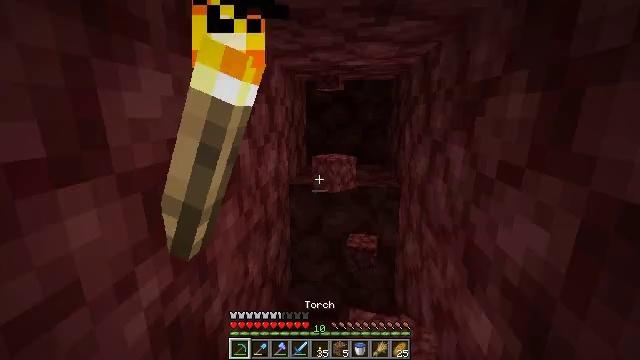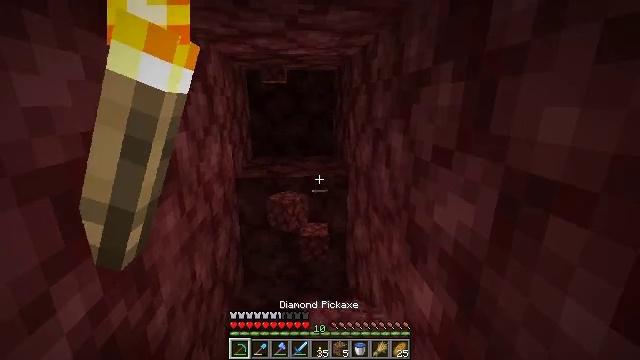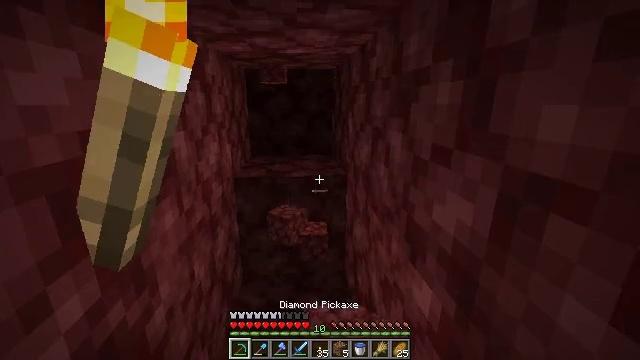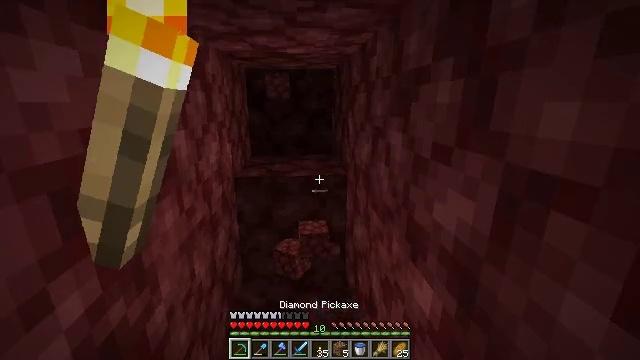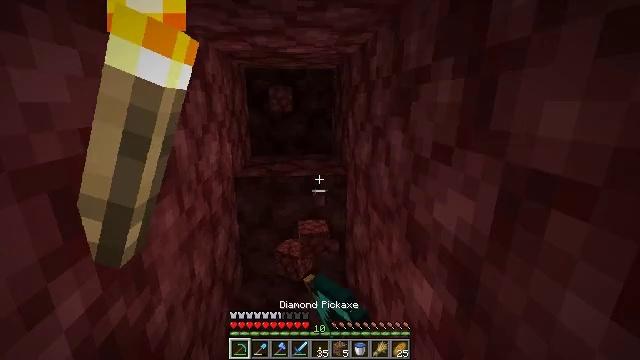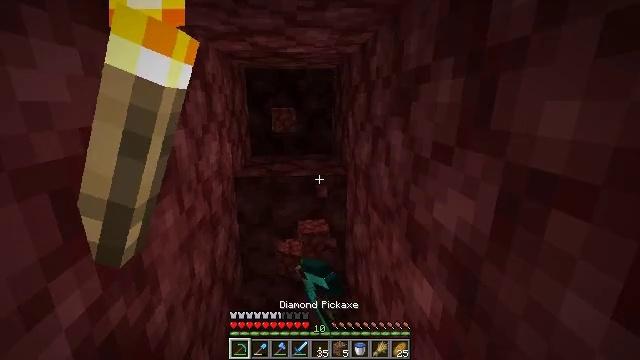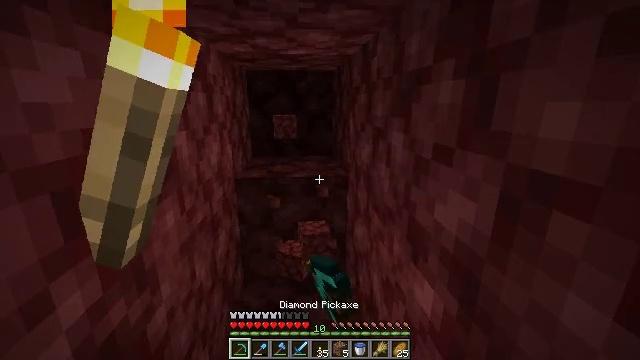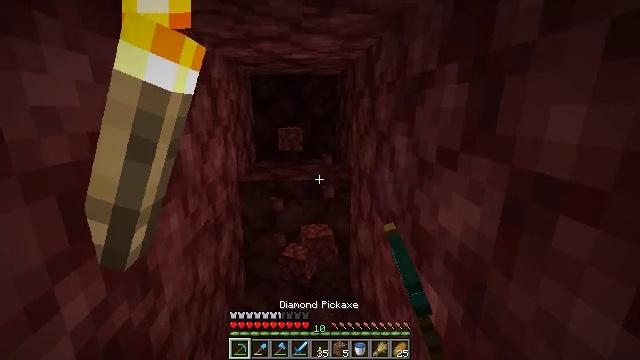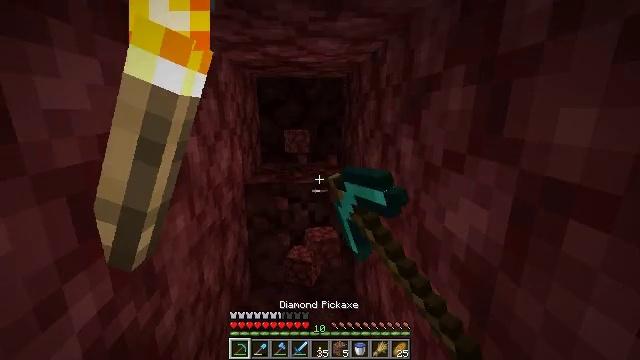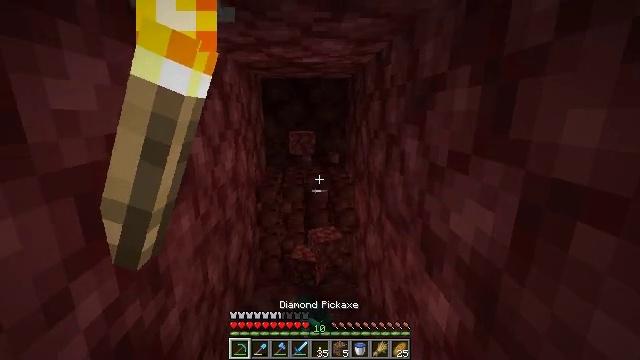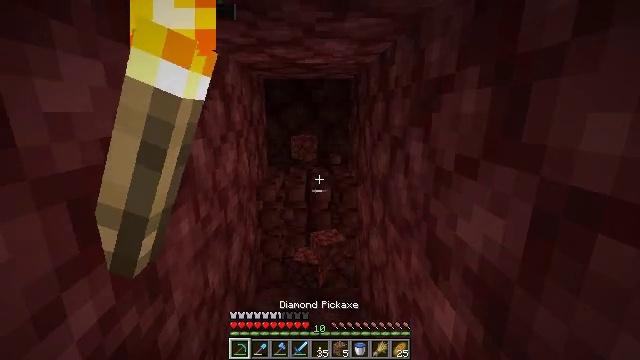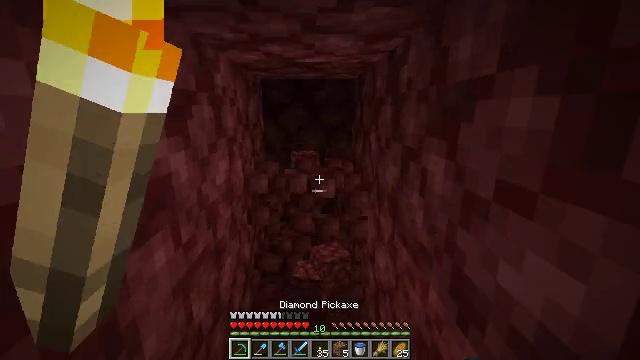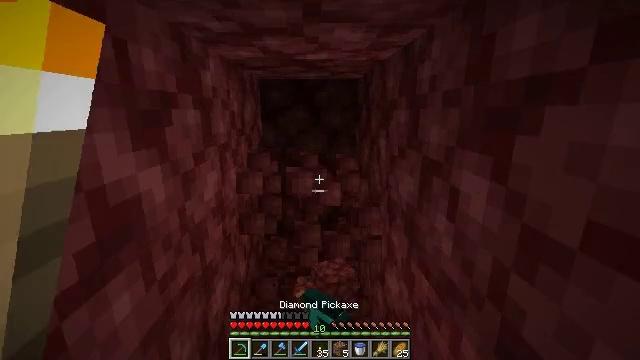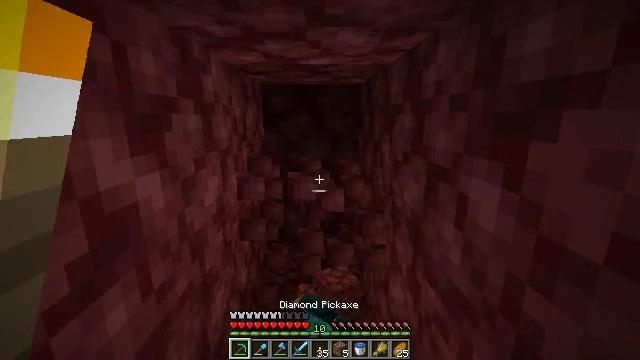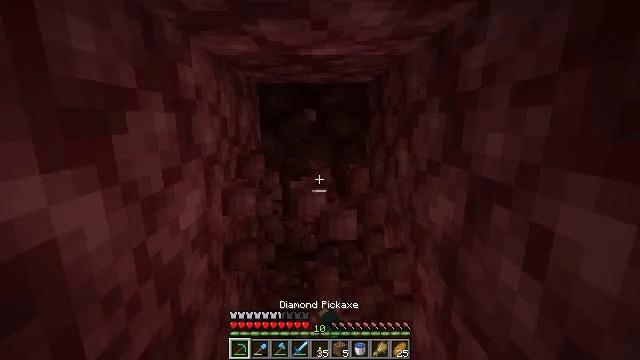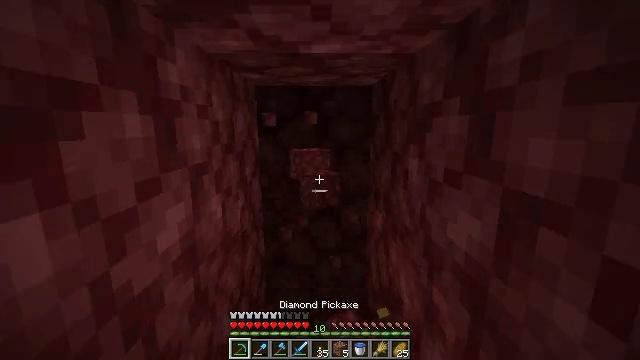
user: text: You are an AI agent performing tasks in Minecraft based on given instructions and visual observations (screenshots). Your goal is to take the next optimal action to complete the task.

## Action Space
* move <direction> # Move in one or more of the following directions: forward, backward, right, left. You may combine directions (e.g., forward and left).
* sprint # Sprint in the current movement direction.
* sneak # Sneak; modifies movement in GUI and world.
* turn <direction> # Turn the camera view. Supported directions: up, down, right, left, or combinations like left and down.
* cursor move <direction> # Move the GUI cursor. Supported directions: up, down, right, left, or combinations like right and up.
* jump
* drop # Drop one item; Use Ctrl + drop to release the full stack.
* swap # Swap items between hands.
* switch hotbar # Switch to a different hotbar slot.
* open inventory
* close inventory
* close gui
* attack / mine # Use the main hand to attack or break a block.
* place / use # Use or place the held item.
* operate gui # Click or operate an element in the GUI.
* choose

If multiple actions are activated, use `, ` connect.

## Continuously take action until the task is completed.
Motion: motion action
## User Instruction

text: Attack the netherrack to gather it.
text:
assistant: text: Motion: turn right and down, switch to hotbar 1
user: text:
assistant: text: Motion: switch to hotbar 1
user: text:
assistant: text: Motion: attack / mine
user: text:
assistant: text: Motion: attack / mine
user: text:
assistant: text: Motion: attack / mine
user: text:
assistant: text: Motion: attack / mine
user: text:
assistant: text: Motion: attack / mine
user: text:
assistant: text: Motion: turn left, attack / mine
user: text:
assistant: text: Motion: attack / mine
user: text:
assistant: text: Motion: move forward, attack / mine
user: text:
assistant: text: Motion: move forward, attack / mine
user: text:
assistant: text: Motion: move forward, attack / mine
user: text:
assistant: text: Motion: move forward, turn up, attack / mine
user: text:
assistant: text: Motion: move forward, attack / mine
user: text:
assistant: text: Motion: turn up, attack / mine
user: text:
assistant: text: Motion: turn up, attack / mine
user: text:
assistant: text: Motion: turn up, attack / mine
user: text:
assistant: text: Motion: attack / mine
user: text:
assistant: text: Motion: attack / mine
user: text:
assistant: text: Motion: attack / mine
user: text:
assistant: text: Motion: attack / mine
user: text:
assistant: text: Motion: attack / mine
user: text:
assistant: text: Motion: attack / mine
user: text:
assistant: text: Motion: turn down, attack / mine
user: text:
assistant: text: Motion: turn down, attack / mine
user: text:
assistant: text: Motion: turn down, attack / mine
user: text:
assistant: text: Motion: attack / mine
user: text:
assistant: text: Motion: attack / mine
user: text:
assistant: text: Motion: move forward, attack / mine
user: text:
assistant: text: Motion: move forward, attack / mine